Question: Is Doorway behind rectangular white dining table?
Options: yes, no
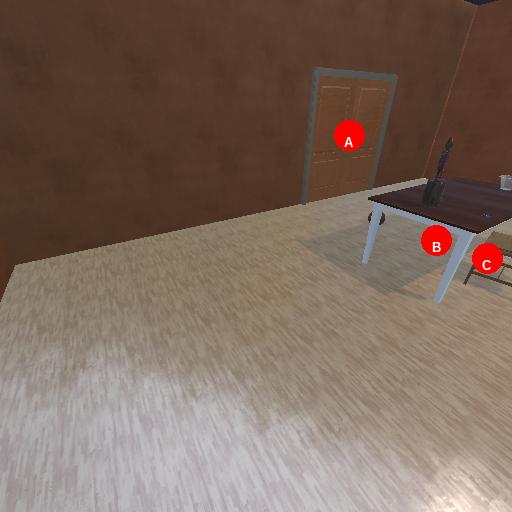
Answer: yes